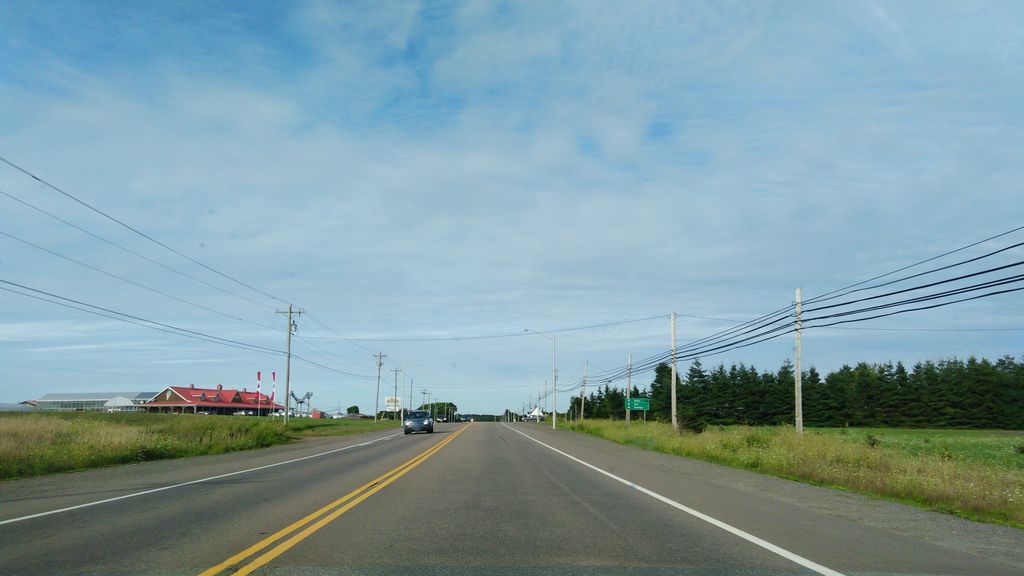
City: charlottetown